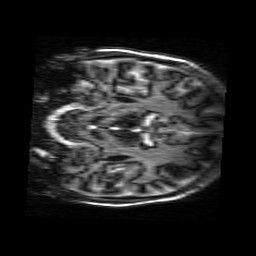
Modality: MP2RAGE
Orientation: coronal
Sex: female
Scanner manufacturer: siemens
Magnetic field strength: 3 T
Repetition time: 5 s
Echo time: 0.00355 s